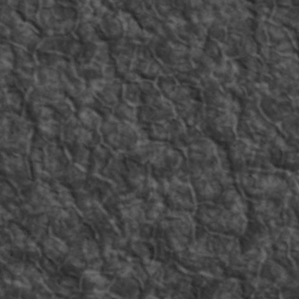
Label: non_frost